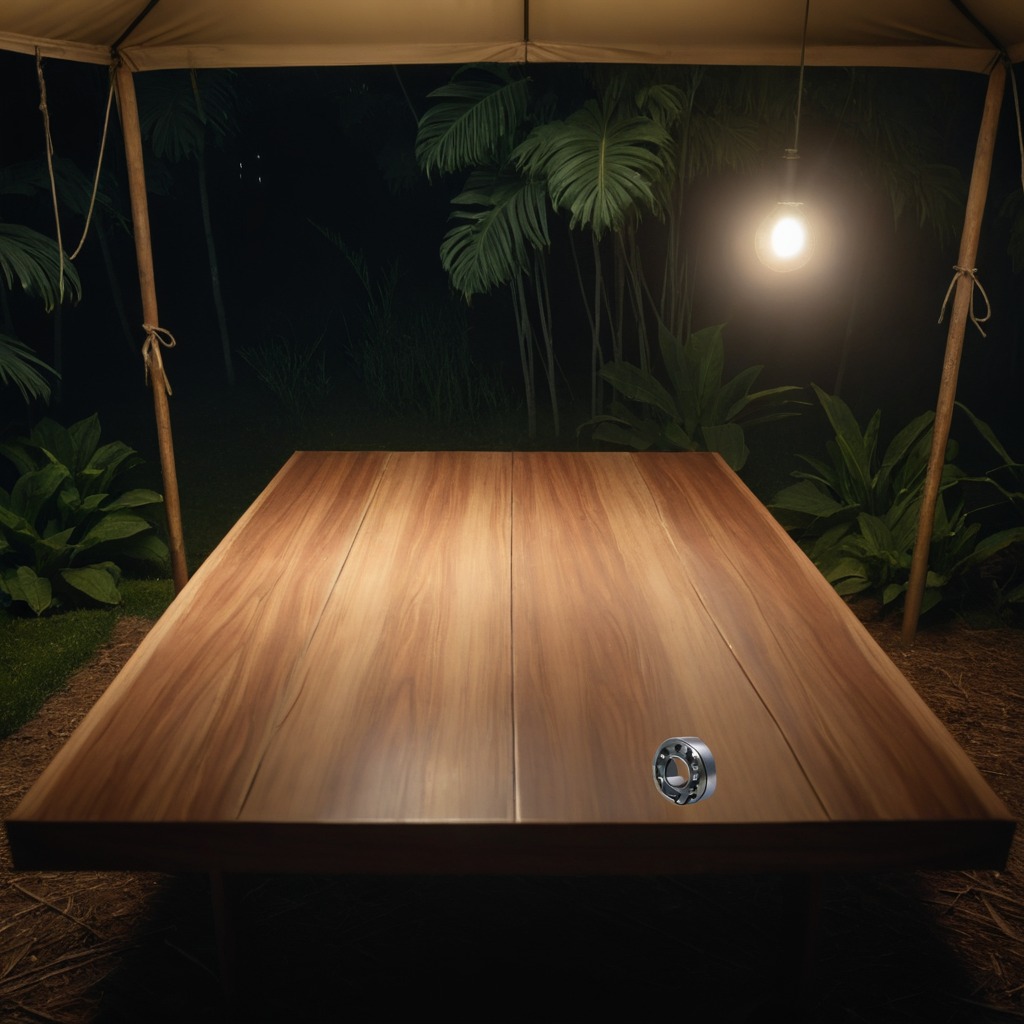
A metal ball bearing is lying on a wooden table.